The plot shows how the frequency content of a bearing vibration signal evolves over time (STFT spectrogram). Classify the bearing condition as one of: normal, inner_race, outer_race, ball.
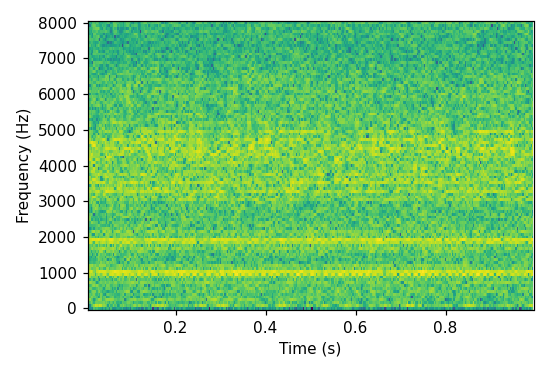
Answer: outer_race